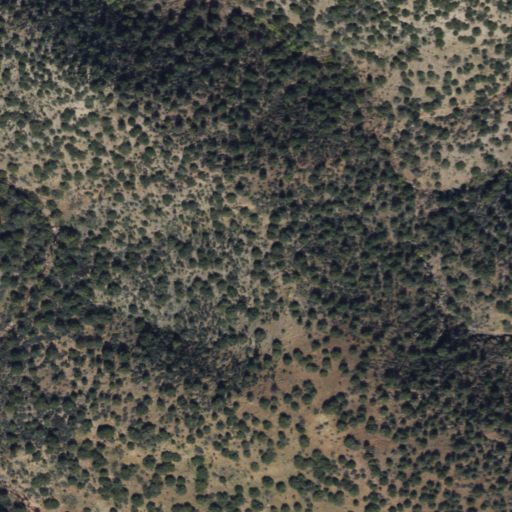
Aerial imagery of depression(s) in Arizona named Del Shay Basin containing shrub and evergreen forest